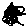
Label: tree